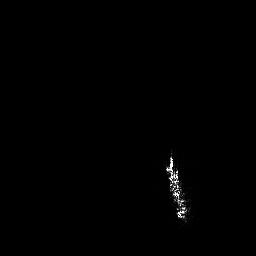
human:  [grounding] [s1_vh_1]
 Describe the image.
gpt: In the satellite image, there is  <ref>1 large ship </ref> <box>[[63, 57, 74, 87, 0]]</box> located at bottom.